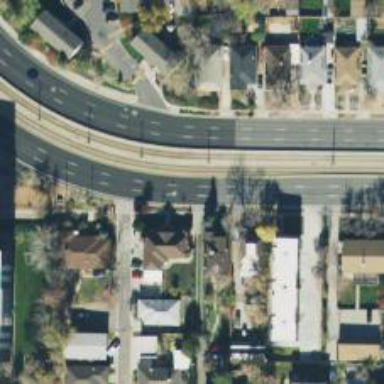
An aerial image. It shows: Primary highway with separate asphalt sidewalk.